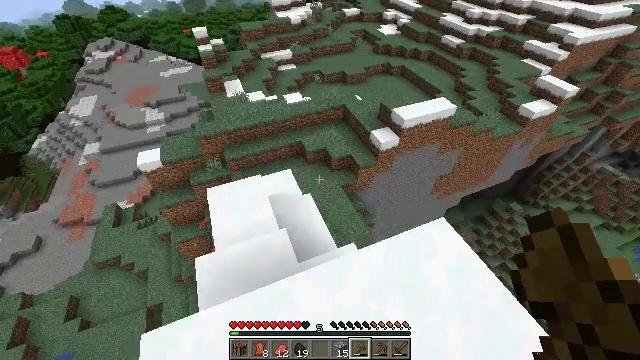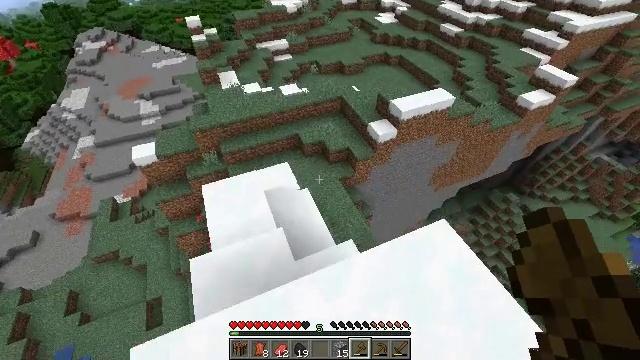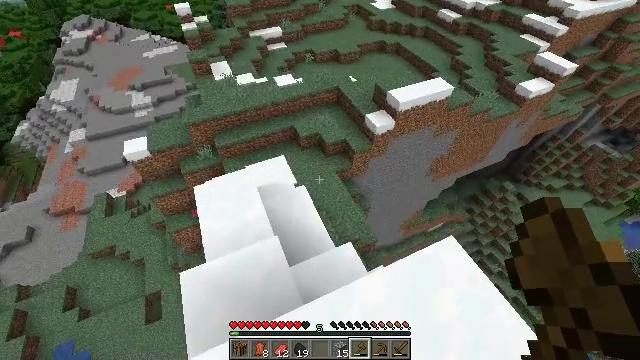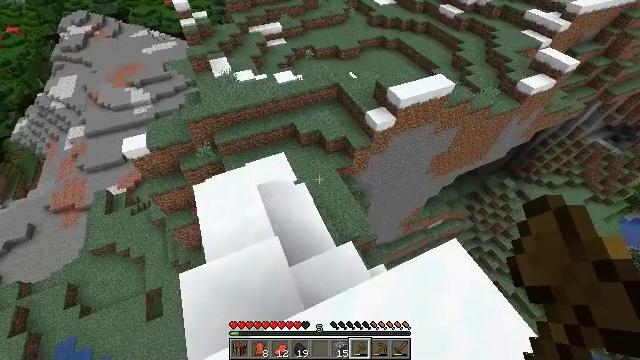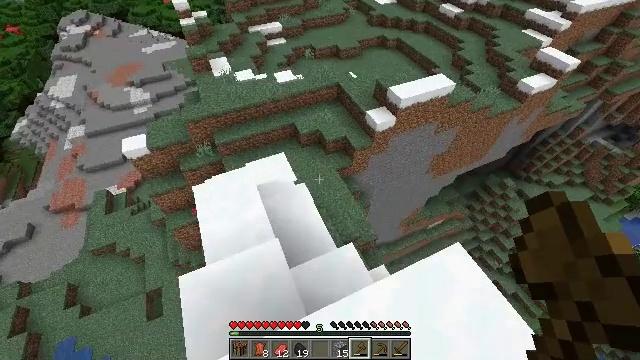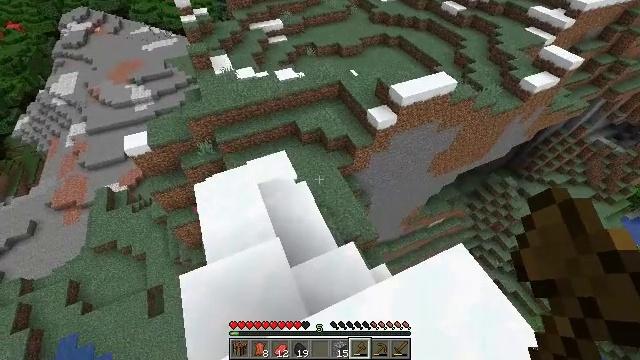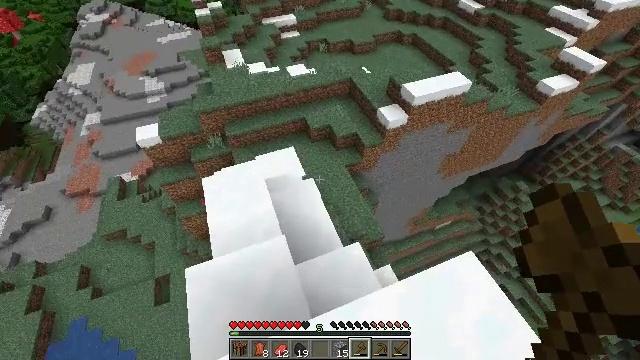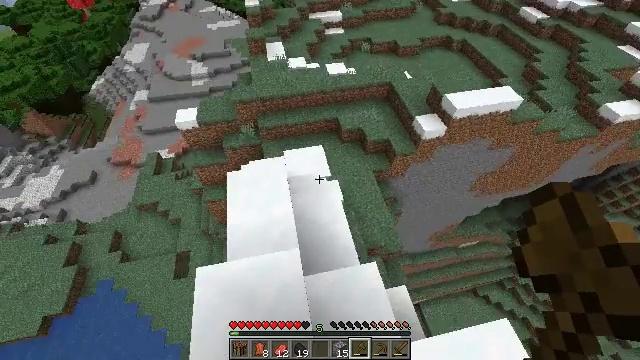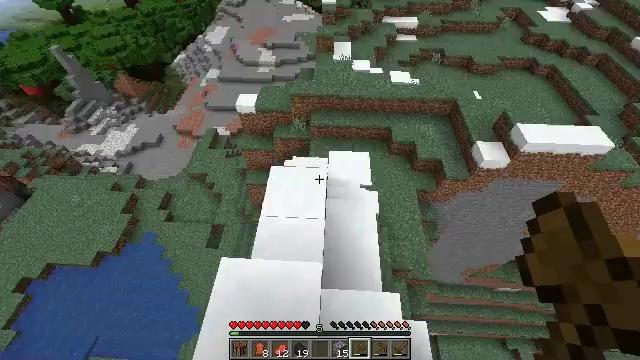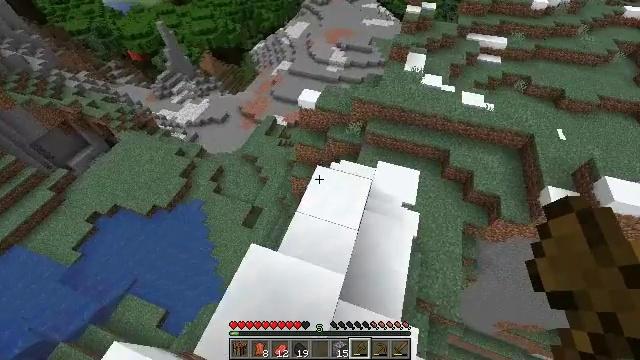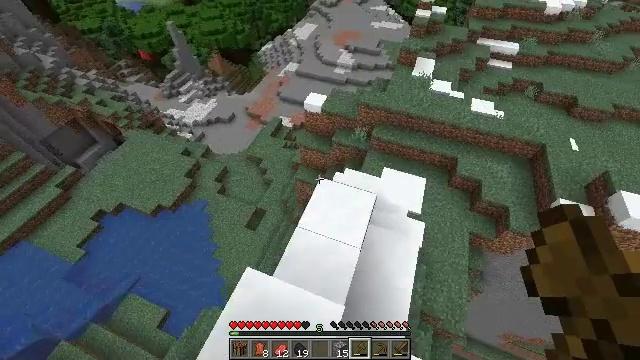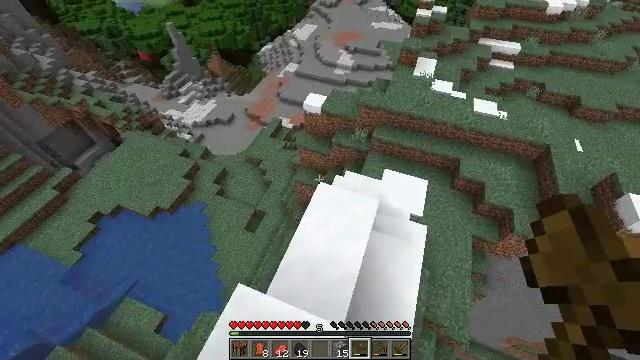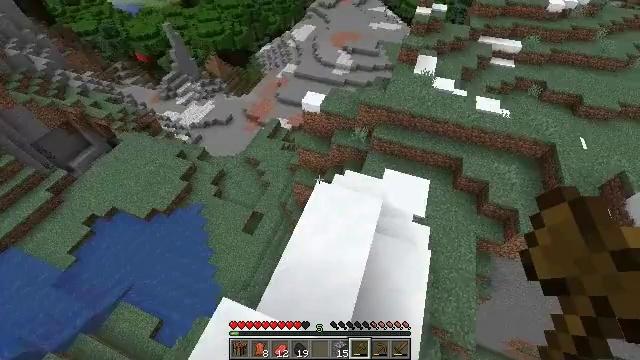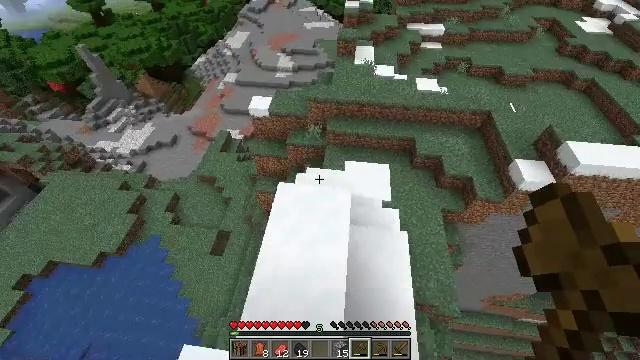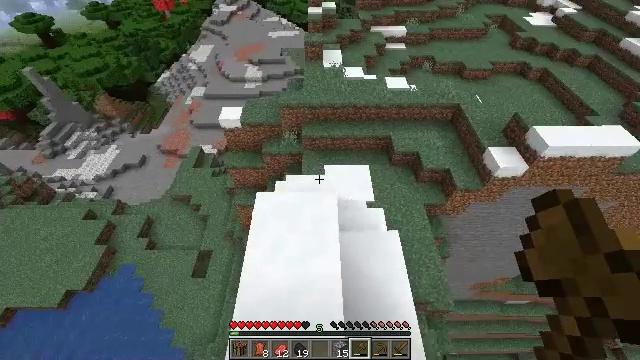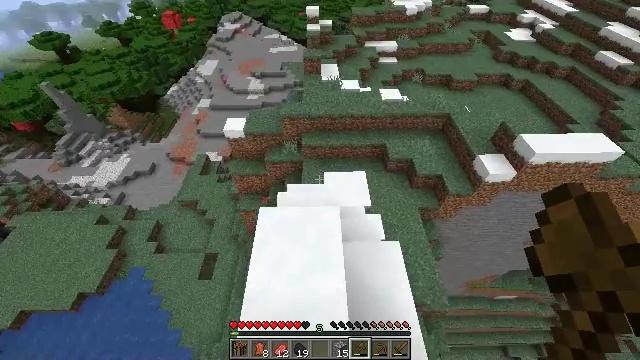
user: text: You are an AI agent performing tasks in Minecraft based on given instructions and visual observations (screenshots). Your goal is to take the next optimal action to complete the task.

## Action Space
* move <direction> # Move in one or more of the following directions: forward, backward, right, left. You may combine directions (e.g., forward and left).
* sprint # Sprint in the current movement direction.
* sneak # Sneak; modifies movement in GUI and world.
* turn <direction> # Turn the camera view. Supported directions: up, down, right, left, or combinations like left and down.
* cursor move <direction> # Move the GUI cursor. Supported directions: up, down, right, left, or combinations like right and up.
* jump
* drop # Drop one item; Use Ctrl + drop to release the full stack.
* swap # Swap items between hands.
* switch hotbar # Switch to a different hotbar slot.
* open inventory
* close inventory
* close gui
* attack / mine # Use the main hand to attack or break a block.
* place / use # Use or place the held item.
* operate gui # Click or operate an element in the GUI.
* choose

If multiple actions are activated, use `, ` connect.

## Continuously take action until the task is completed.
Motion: motion action
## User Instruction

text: Chop down the dark oak log.
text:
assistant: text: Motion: move forward, turn down
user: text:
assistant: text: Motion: turn right and down
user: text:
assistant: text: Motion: no_op
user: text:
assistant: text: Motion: no_op
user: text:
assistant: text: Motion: no_op
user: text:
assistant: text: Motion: move forward, turn left
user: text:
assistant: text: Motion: move forward, turn left
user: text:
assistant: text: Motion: move forward, turn left
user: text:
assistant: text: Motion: move forward, turn left
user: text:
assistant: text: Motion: move forward, turn left
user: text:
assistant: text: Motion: move forward
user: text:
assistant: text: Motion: move forward
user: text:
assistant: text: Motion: move forward, turn right
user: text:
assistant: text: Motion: move forward, sprint, turn right and up
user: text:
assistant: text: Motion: move forward, sprint
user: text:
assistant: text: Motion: move forward, sprint, turn up
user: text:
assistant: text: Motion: move forward, sprint
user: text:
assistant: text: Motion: move forward, sprint
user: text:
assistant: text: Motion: move forward
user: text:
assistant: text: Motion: move forward
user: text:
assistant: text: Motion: move forward
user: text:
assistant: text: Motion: move forward
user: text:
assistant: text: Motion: move forward, turn right
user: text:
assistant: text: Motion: move forward, turn right
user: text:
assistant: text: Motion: move forward, sprint, turn right
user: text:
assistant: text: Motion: move forward, sprint, turn right
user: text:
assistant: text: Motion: move forward, sprint
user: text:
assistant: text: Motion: move forward
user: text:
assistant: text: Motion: move forward
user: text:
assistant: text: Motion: move forward